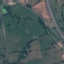
Land use / land cover class: Pasture